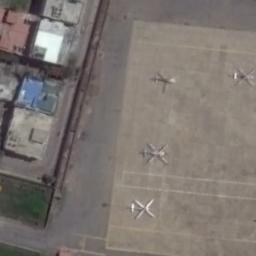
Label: airplane